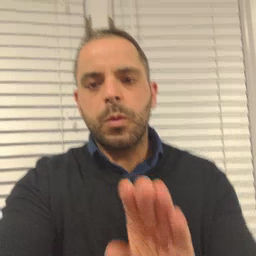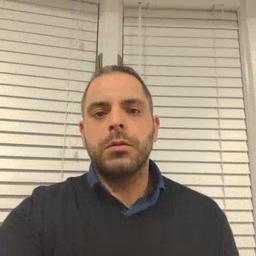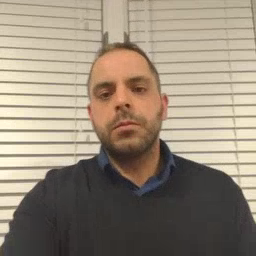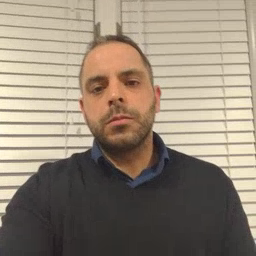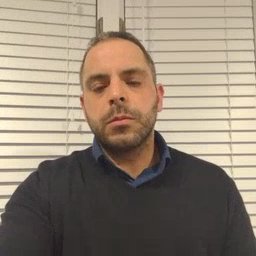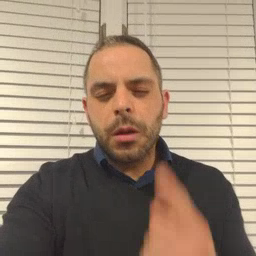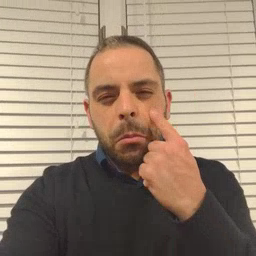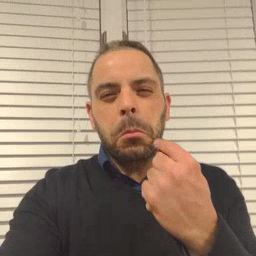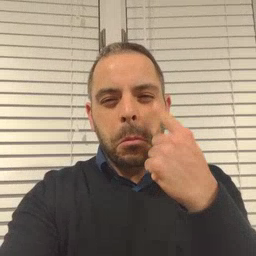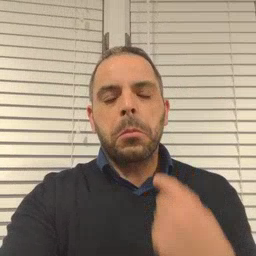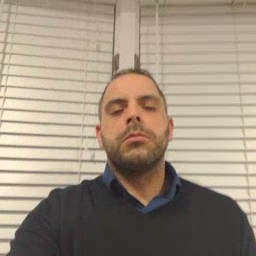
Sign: cry